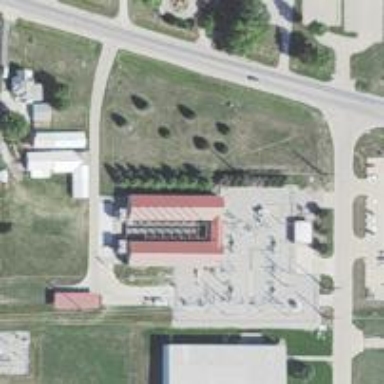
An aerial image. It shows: Generator for power supply.